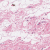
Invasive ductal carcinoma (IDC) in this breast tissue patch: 0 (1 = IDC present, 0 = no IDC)